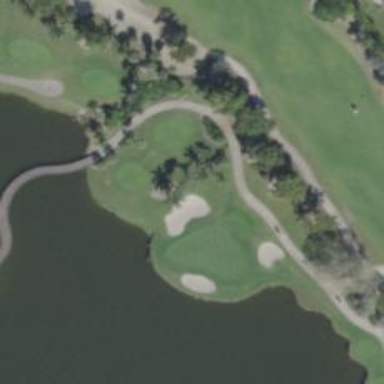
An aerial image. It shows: View of golf hole.